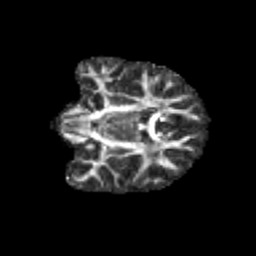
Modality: FA
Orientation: coronal
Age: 11
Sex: female
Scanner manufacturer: siemens
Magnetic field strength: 3 T
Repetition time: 3.8 s
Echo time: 0.07 s